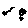
Label: flower